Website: slack
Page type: payment
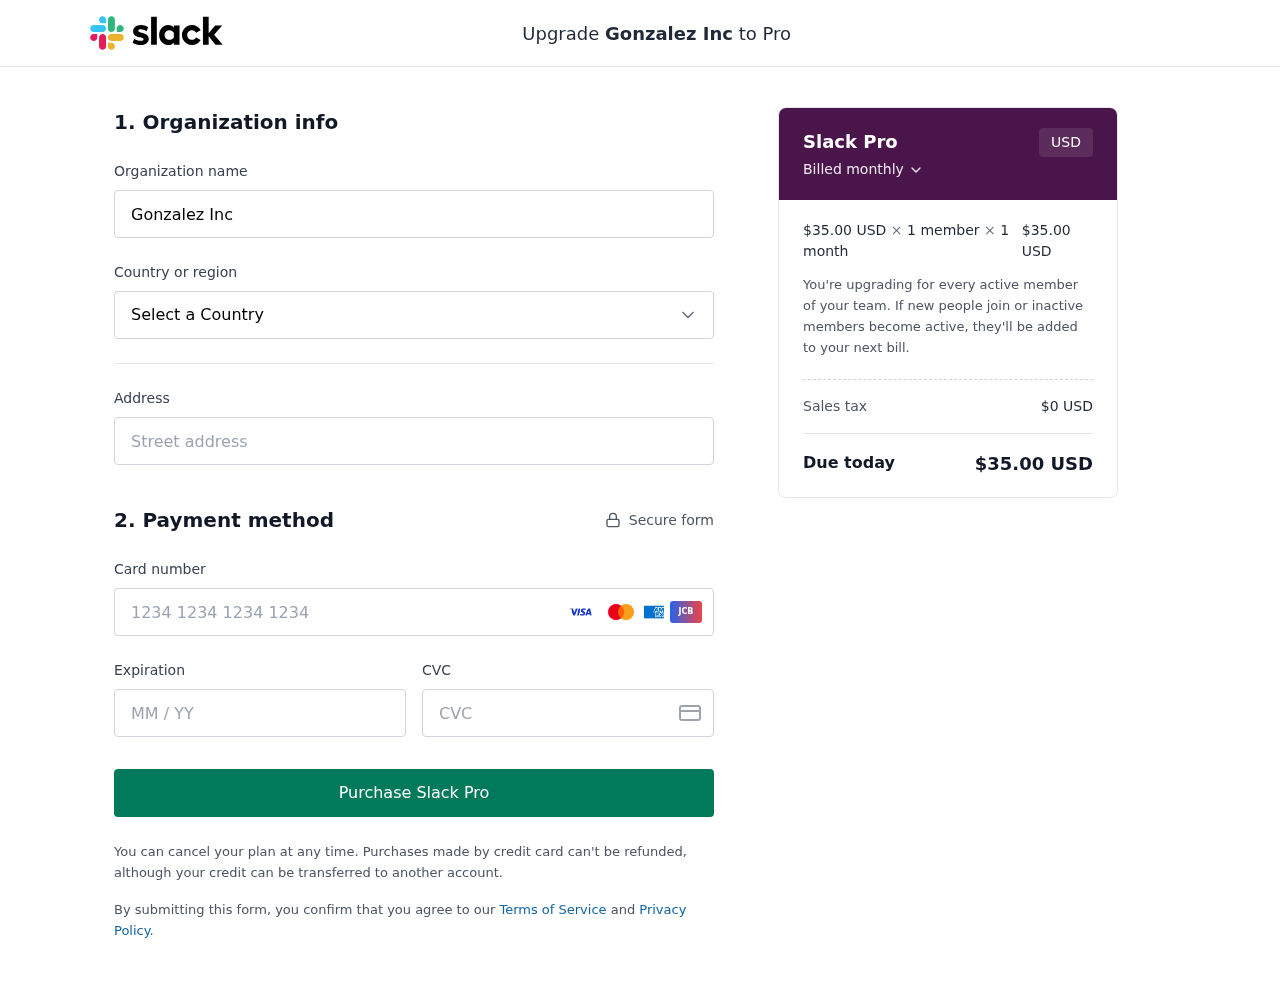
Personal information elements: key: PII_CARD_CVV
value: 2336
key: PII_CARD_EXPIRY
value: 06/30
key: PII_CARD_NUMBER
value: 3706 9762 0458 351
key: PII_COMPANY
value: Gonzalez Inc
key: PII_COUNTRY
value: United States
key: PII_STREET
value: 3781 Cody Junction Suite 277
Product elements: key: PRODUCT1_PRICE
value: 35
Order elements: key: ORDER_SUBTOTAL
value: $35.00 USD
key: ORDER_TAX
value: $0 USD
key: ORDER_TOTAL
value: $35.00 USD